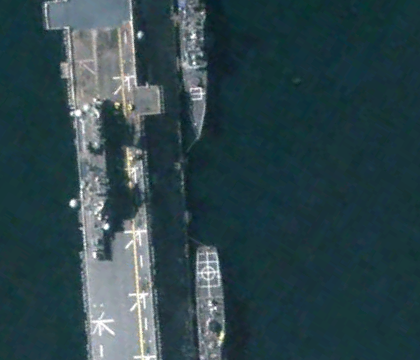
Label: assault